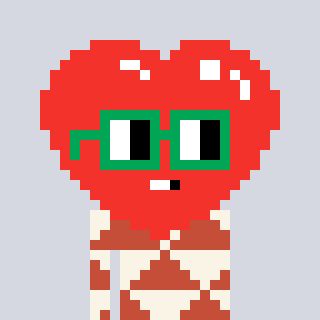
a pixel art character with square green glasses, a heart-shaped head and a rust-colored body on a cool background